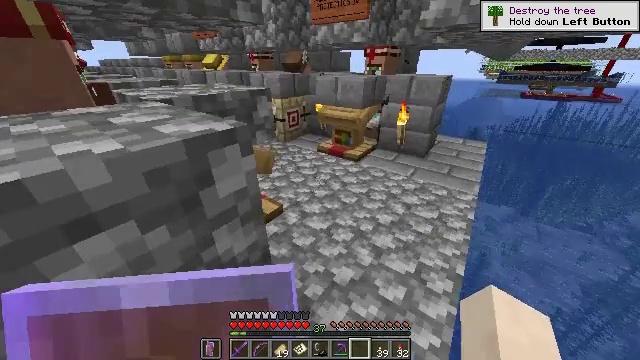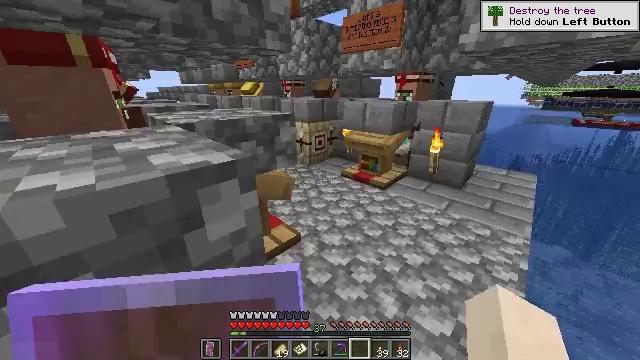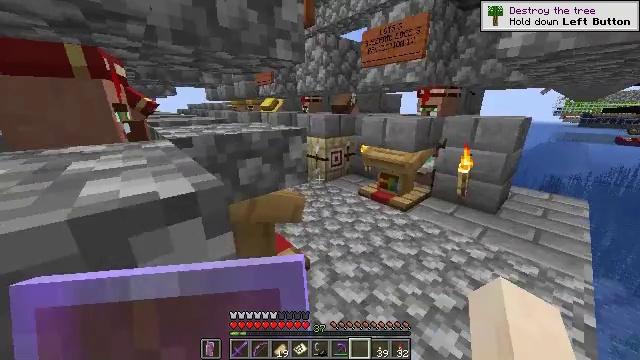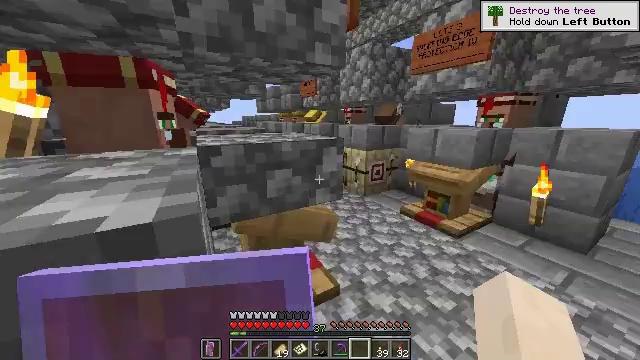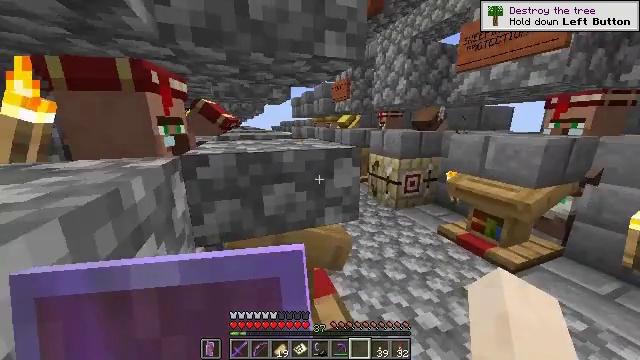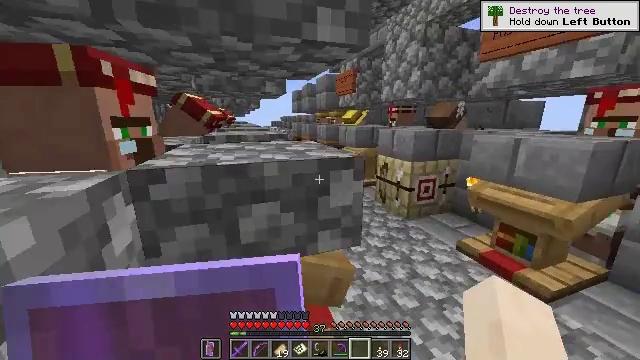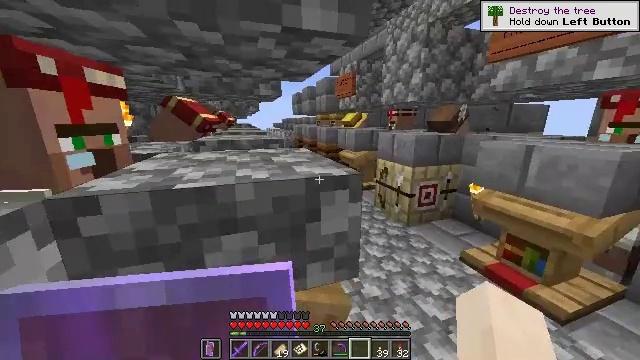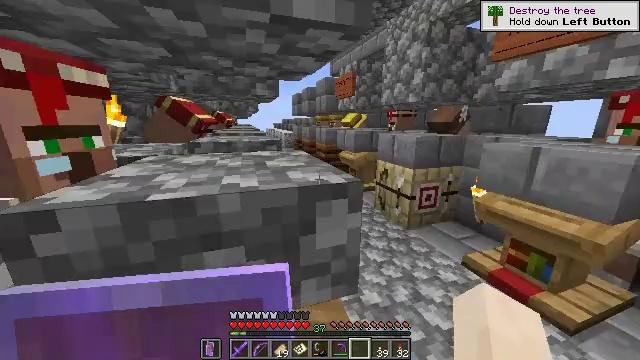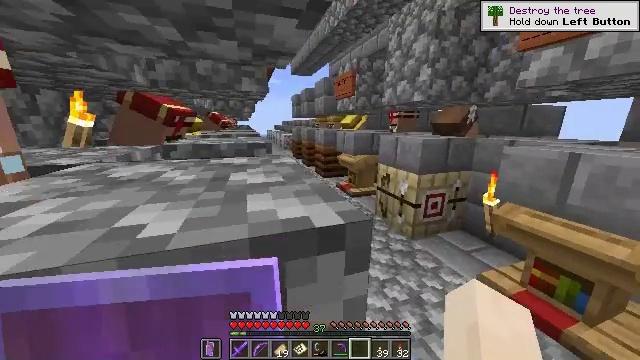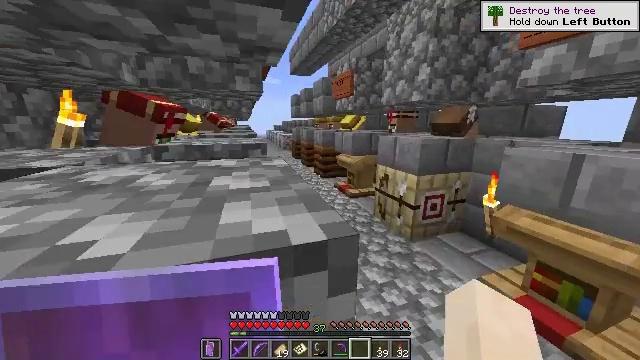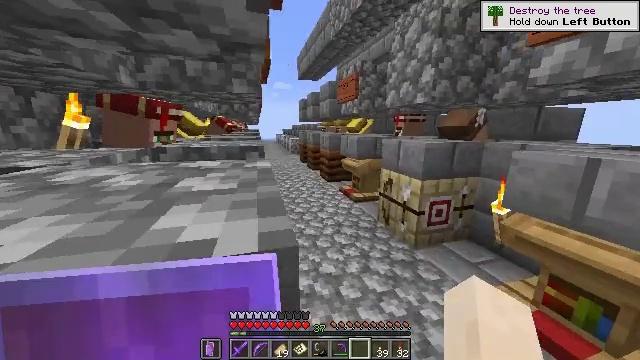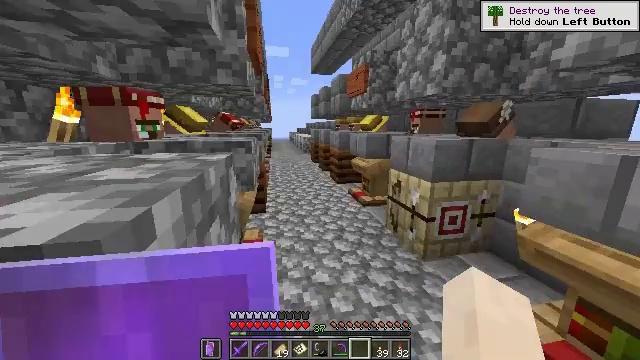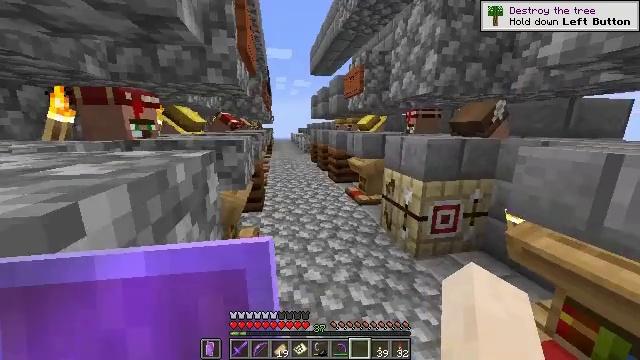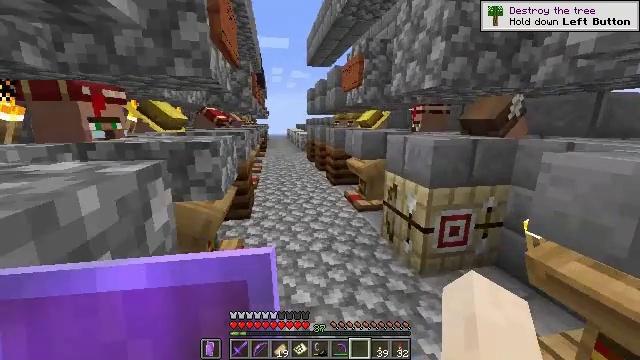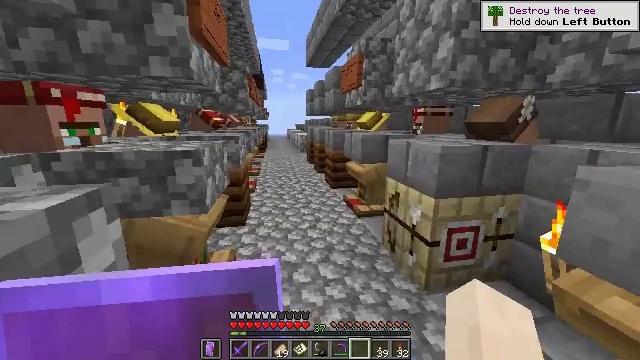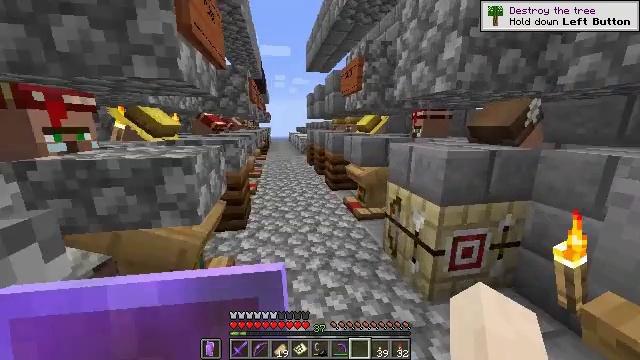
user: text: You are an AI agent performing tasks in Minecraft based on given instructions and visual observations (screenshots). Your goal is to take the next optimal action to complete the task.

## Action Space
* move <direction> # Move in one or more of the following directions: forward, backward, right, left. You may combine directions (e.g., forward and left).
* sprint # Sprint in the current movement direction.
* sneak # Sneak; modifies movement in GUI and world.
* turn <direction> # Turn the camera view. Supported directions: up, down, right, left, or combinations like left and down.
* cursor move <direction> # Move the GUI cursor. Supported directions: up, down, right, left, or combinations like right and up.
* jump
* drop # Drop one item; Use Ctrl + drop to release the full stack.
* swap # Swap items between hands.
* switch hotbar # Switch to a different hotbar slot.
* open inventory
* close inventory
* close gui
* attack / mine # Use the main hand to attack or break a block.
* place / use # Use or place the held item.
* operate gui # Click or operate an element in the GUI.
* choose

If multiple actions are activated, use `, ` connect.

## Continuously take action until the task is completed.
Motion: motion action
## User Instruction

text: Craft a map in the crafting table with paper and a compass.
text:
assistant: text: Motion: move forward, sprint, turn left and up
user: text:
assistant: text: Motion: move forward, sprint, turn left and up
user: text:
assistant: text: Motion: move forward, sprint, turn left and up
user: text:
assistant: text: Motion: move forward, sprint, turn left and up
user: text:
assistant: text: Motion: move forward, sprint, turn left
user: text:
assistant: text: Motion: move forward, sprint
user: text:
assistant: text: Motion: move forward, sprint
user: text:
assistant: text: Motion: move forward, sprint
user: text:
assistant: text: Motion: move forward and move right, sprint
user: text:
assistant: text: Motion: move forward and move right, sprint, turn left
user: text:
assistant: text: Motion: move forward and move right, sprint, turn left
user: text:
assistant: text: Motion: move forward, sprint
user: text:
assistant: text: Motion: move forward, sprint
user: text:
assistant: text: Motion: move forward, sprint
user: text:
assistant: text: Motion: move forward, sprint
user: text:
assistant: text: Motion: move forward, sprint
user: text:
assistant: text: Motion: move forward and move right, sprint
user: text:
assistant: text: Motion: move forward, sprint, turn left
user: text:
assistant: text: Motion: move forward, sprint, turn left and up
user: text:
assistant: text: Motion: move forward, sprint, turn left
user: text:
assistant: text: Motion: move forward, sprint
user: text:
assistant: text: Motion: move forward, sprint, turn right and up
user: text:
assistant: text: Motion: move forward, sprint, turn right and up
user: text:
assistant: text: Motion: move forward, sprint, turn right
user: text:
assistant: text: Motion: move forward, sprint
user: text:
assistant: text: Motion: move forward, sprint
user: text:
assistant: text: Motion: move forward, sprint
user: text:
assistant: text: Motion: move forward, sprint
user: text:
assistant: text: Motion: move forward, sprint
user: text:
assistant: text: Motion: move forward, sprint